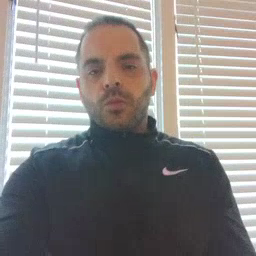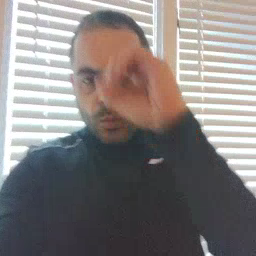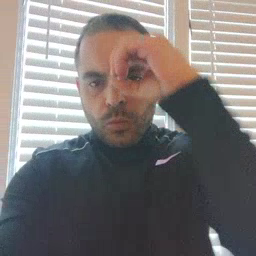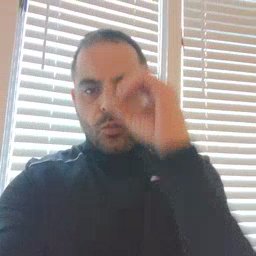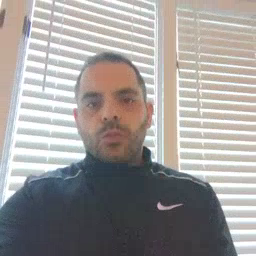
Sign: owl